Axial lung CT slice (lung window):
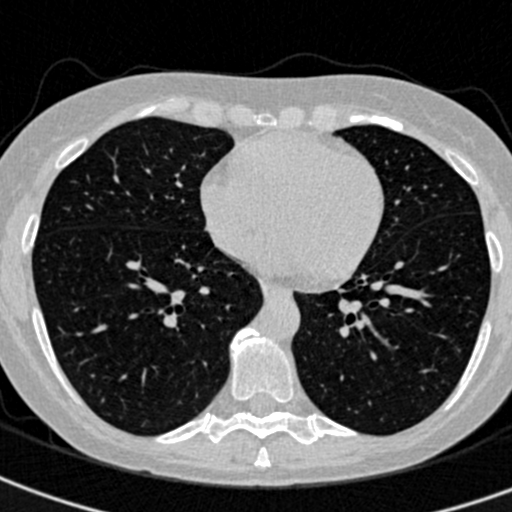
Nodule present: no